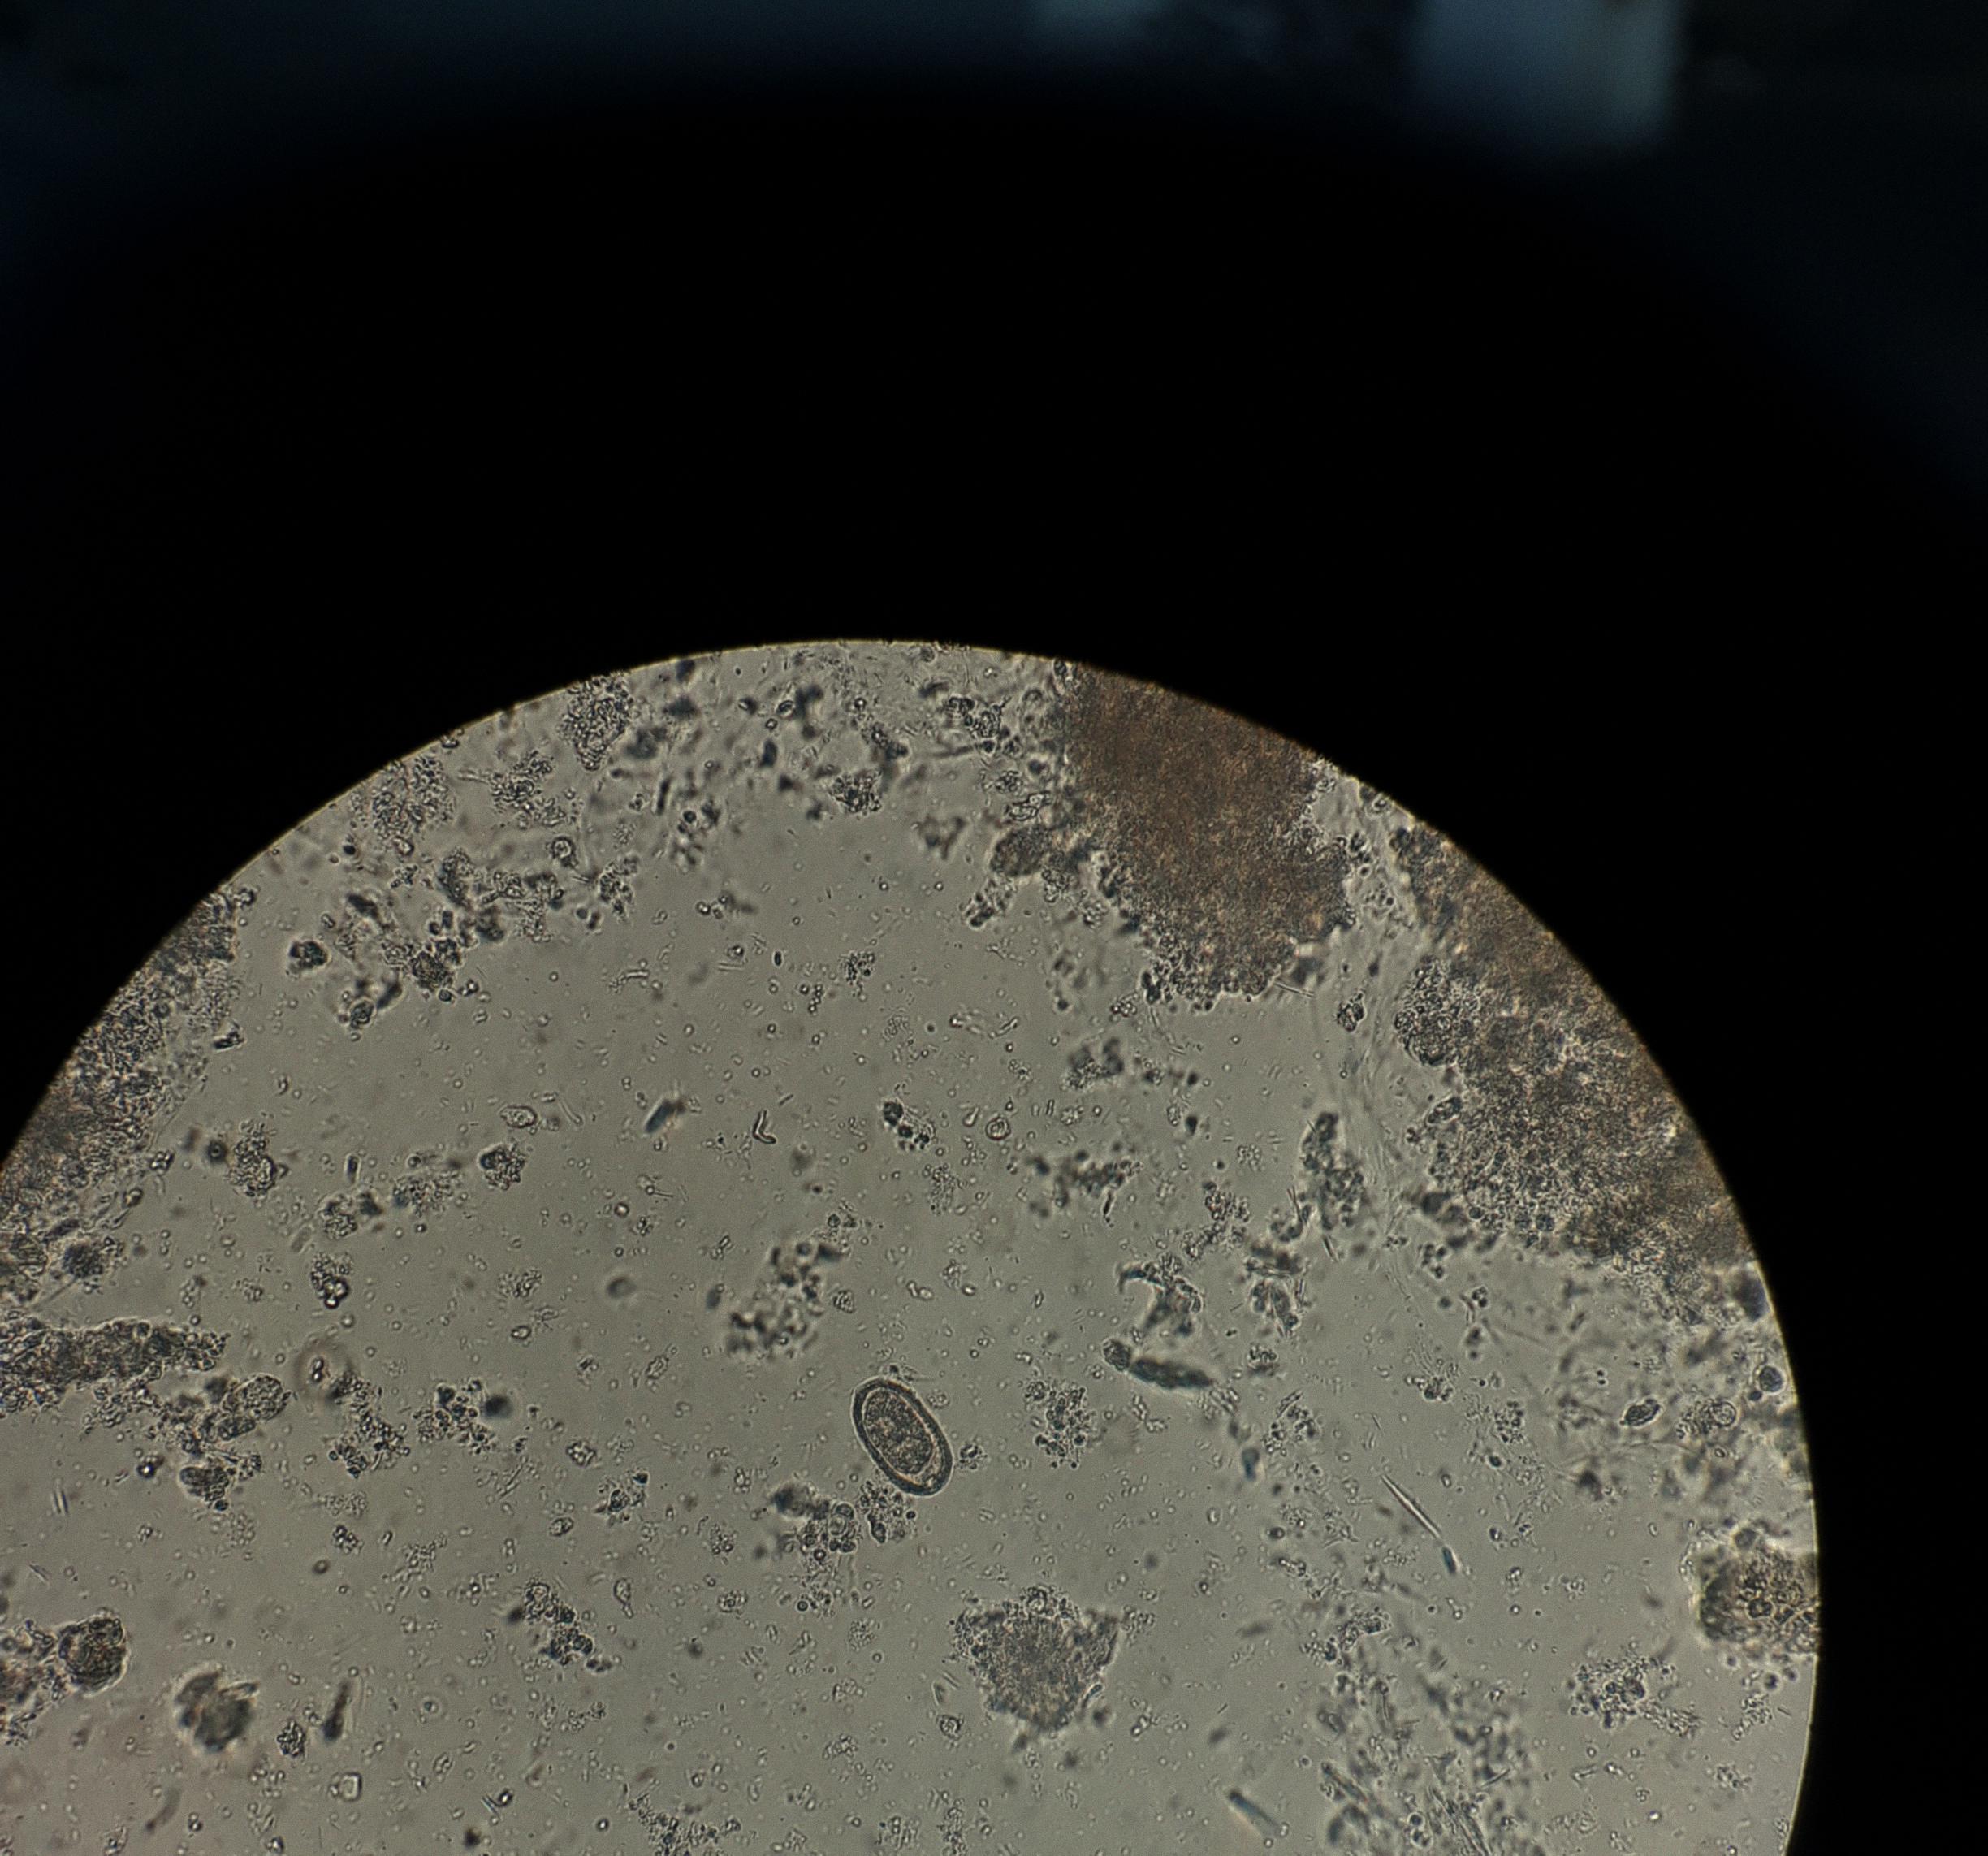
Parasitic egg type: Capillaria philippinensis